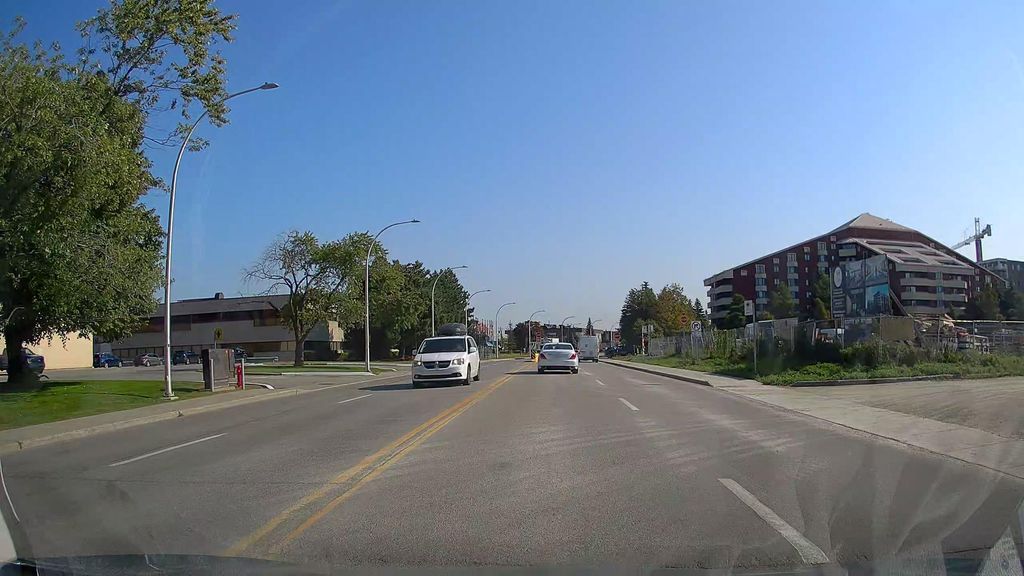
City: montreal